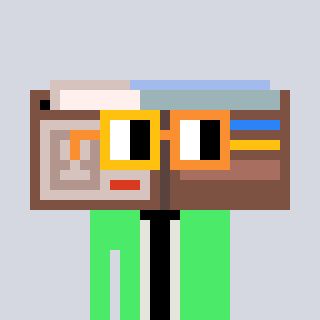
a pixel art character with square yellow and orange glasses, a wallet-shaped head and a teal-colored body on a cool background